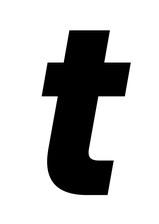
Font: Poppins-BoldItalic